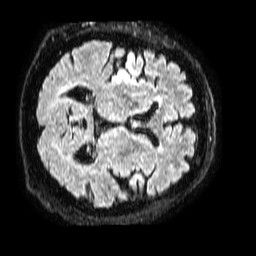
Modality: FLAIR
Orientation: axial
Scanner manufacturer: philips
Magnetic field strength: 1.5 T
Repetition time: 4.8 s
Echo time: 0.3 s